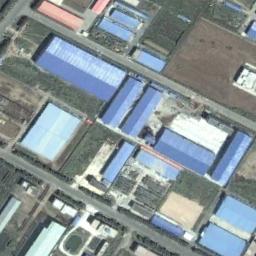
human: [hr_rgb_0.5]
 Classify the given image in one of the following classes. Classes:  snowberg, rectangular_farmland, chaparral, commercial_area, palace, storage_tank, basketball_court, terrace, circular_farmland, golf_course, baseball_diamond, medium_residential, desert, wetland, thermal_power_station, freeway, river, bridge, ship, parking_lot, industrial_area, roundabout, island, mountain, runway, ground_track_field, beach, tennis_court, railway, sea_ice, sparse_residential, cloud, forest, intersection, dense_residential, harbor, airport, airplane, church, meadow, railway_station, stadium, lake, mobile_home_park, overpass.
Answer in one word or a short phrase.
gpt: industrial_area